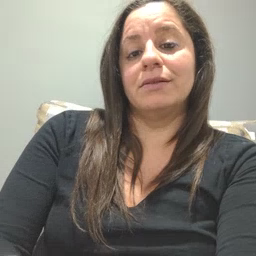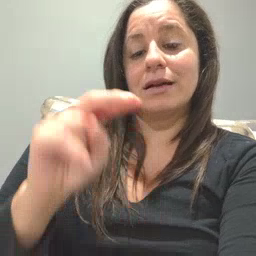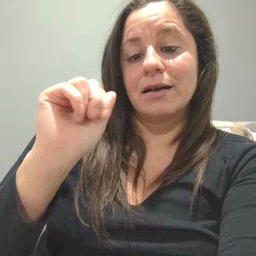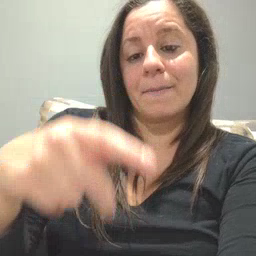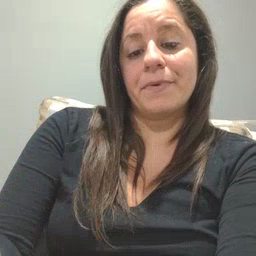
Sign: nap